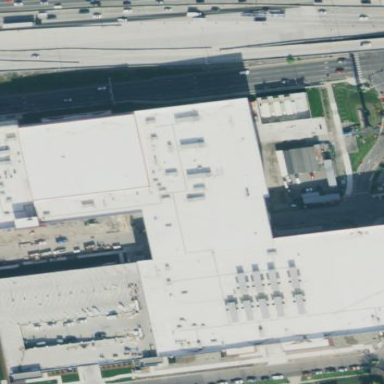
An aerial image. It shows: Building designated as casino.